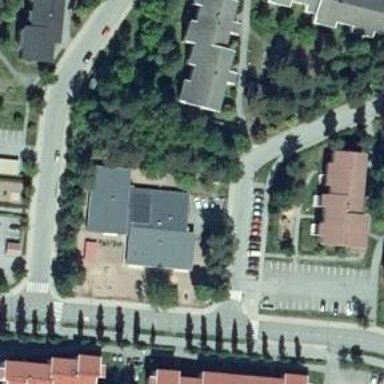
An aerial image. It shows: Kindergarten.